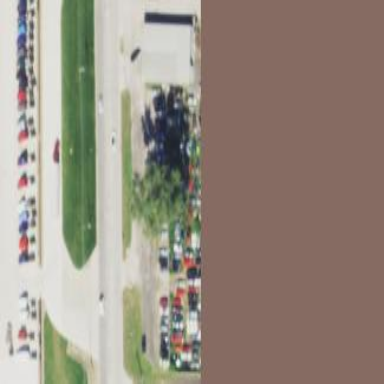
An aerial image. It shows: Scrap yard located in industrial area.